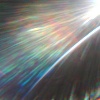
Label: sunburn